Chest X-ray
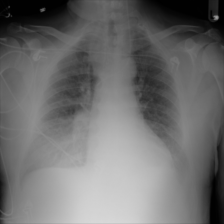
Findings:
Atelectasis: negative
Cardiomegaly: negative
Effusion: positive
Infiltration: negative
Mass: negative
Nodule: negative
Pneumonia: negative
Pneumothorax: negative
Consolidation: negative
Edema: negative
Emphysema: negative
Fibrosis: negative
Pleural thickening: negative
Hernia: negative